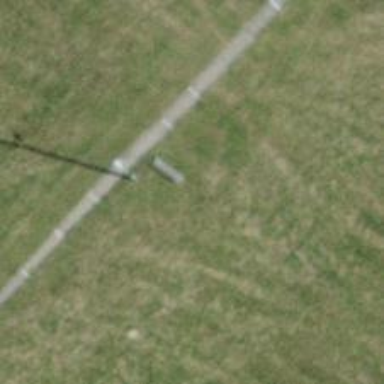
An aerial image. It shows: Bench.